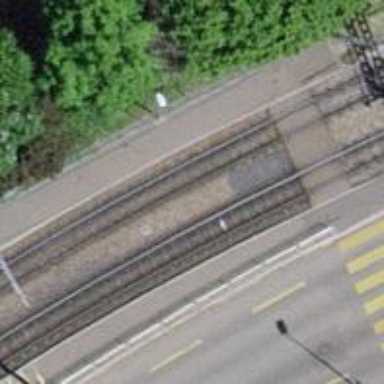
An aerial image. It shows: Tram stop with public transport stop position.